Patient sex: M
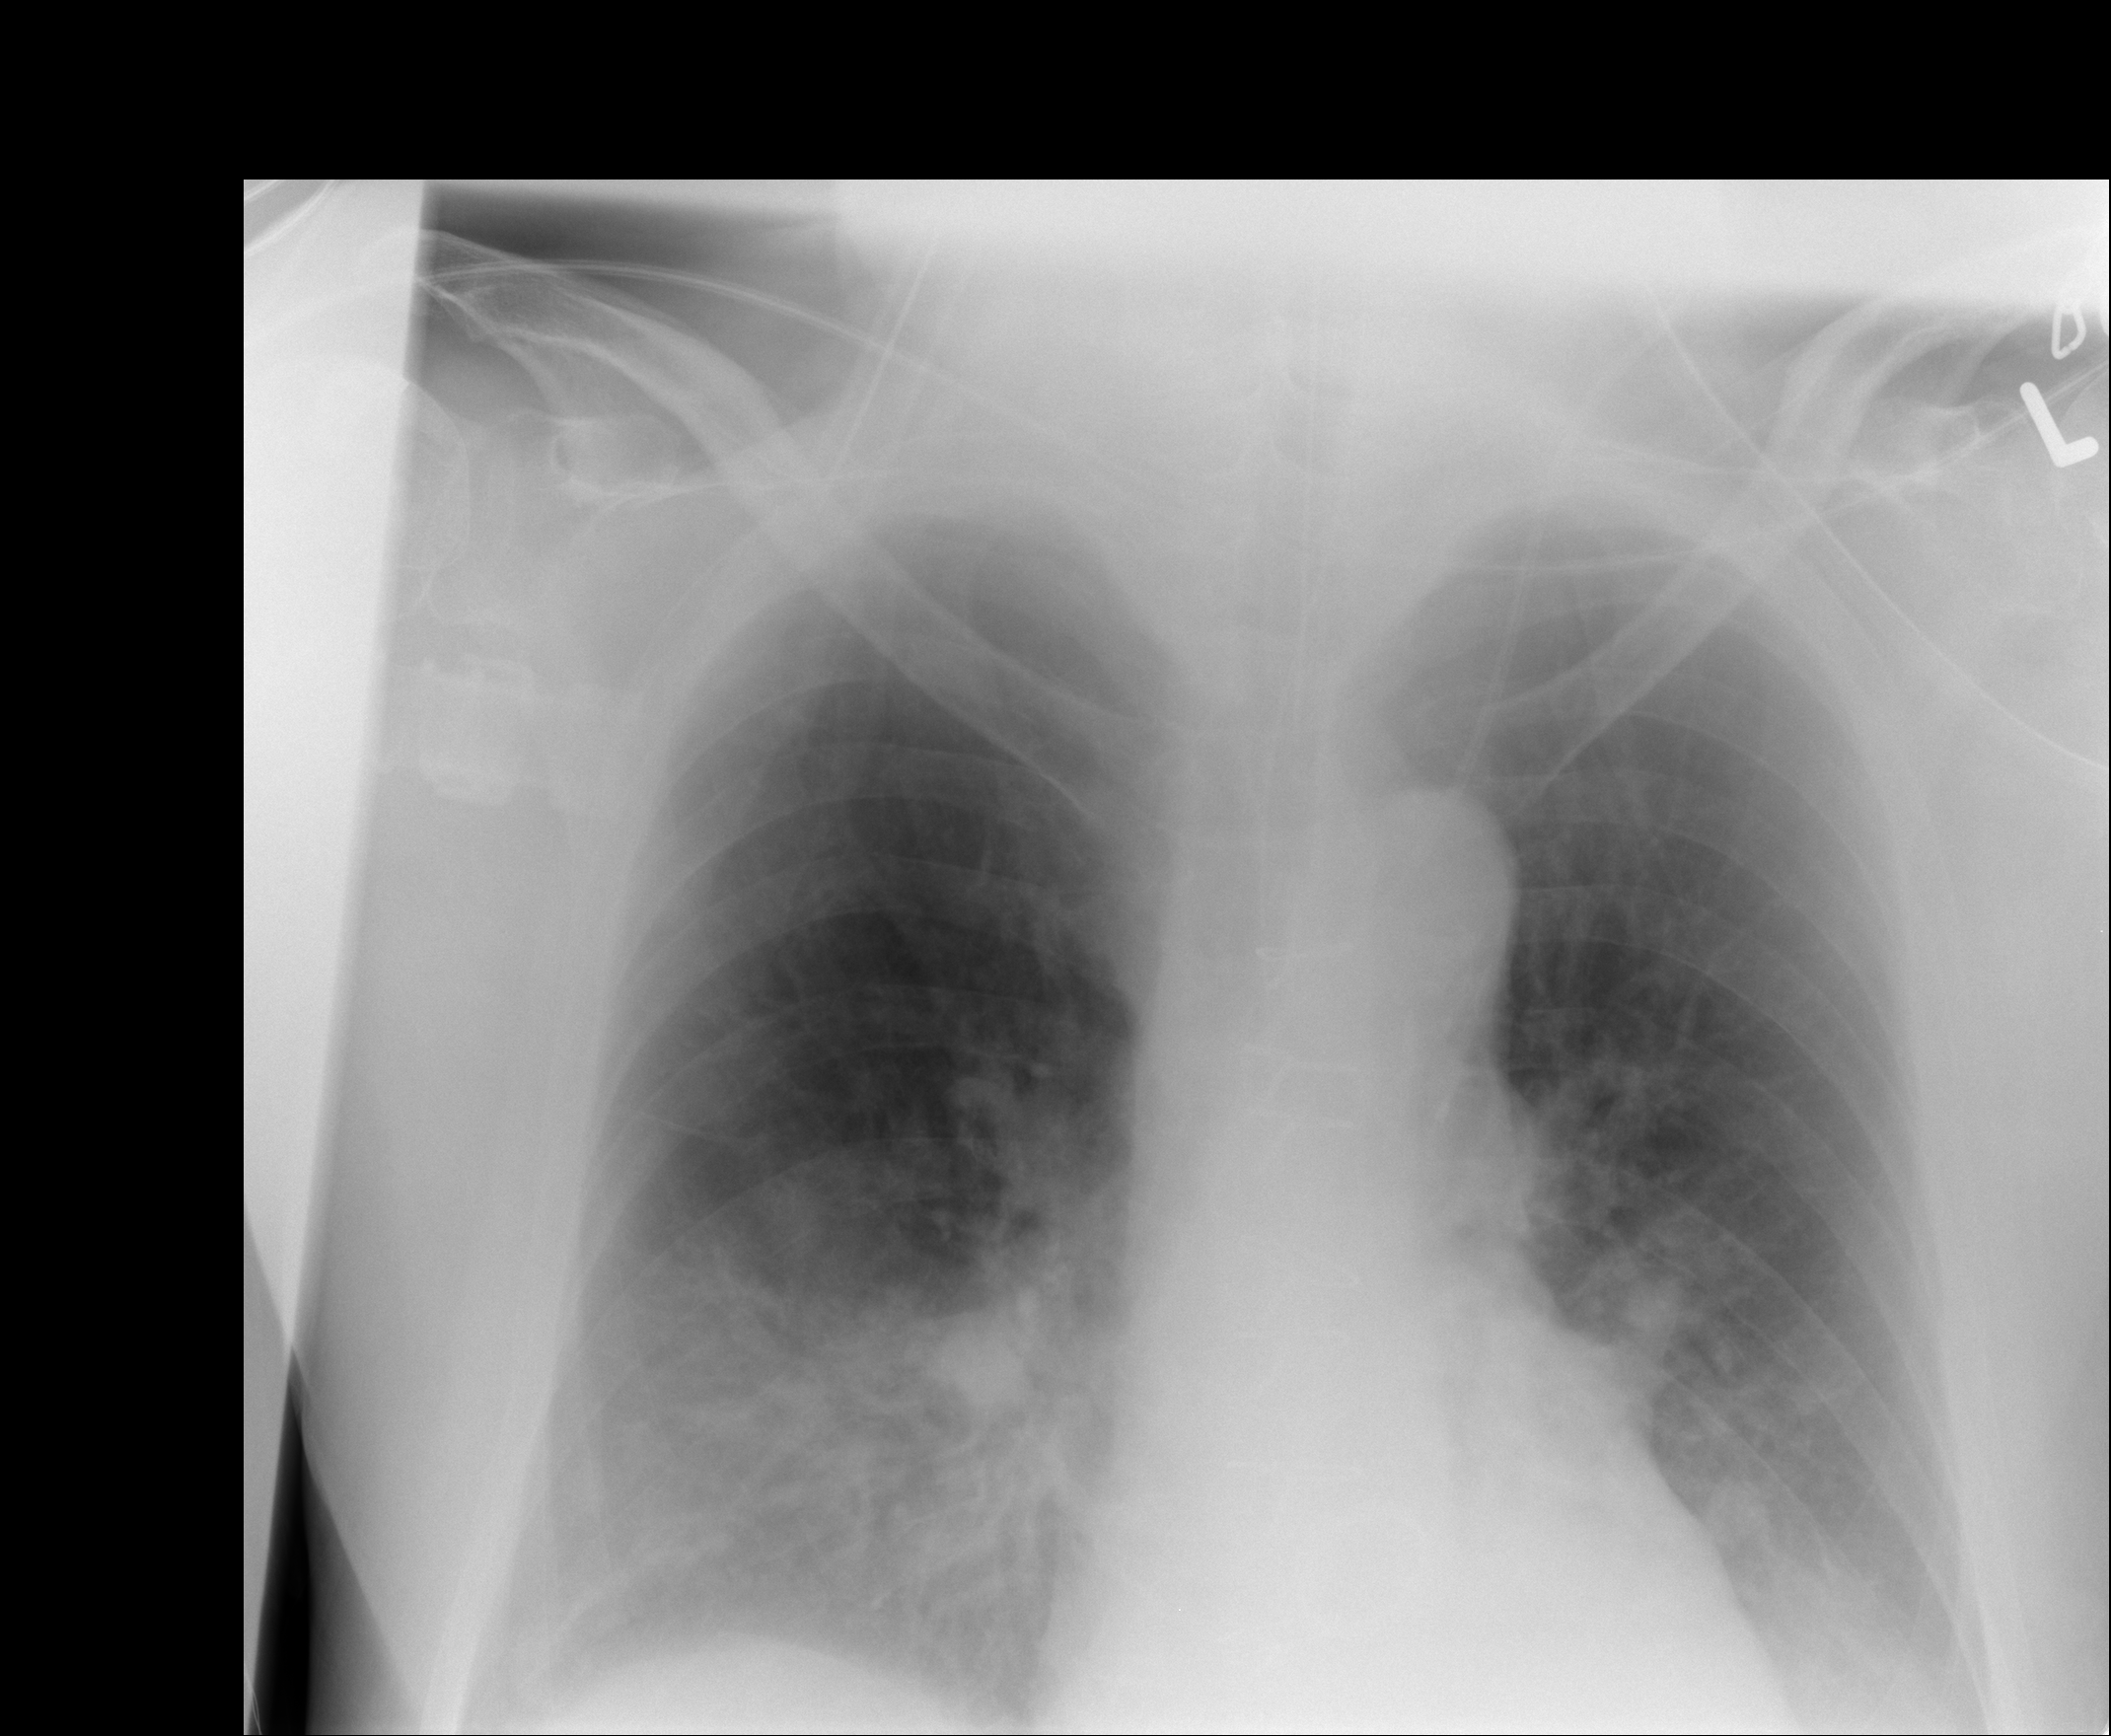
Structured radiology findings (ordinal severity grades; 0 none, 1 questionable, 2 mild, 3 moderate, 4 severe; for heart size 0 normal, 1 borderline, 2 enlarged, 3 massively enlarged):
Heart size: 0
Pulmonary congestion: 2
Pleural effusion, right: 2
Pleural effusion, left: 2
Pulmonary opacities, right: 3
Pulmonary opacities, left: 0
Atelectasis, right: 2
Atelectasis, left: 2